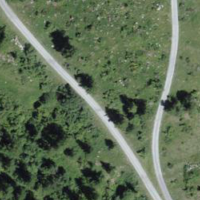
EUNIS habitat code: 23
Species observed at this site:
Vincetoxicum hirundinaria